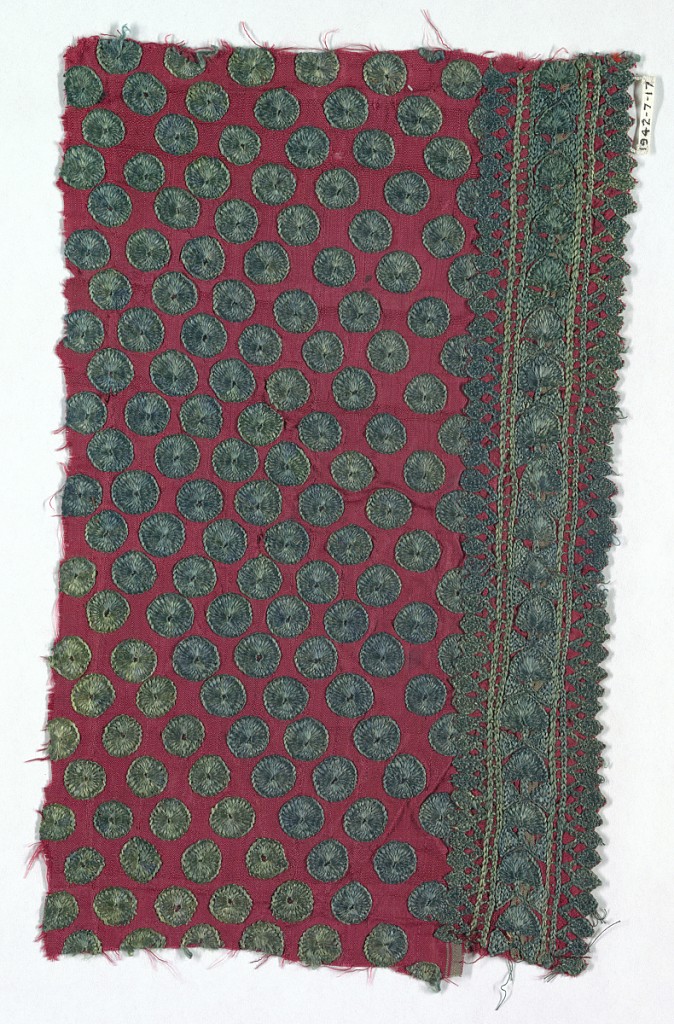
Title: Tunic fragment
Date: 19th century
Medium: silk Technique: buttonhole and chain stitch embroidery on plain weave
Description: Fragment of a child's tunic with a ground of red silk decorated with green discs and a border at one side of semi-circles and ovals placed in a lattice format with connecting chevrons.